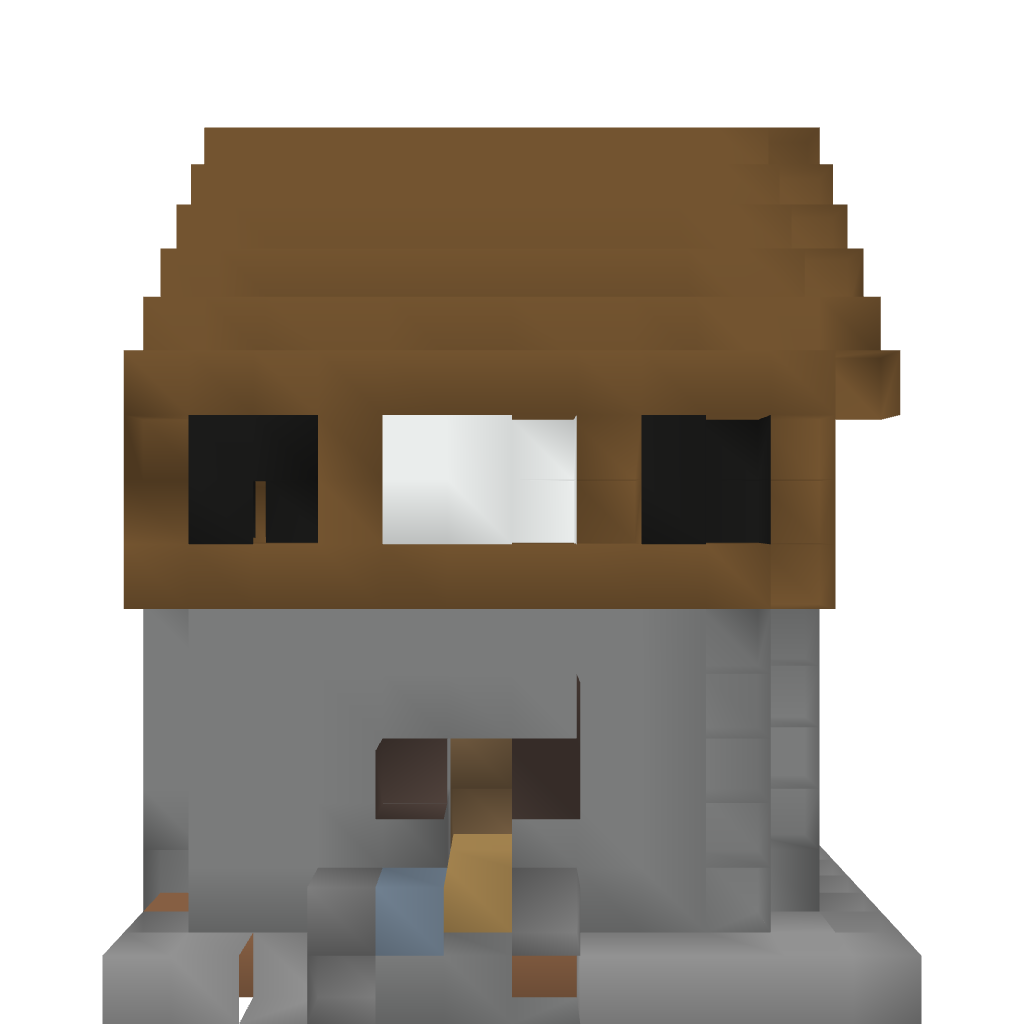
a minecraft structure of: Medieval Style House II